Interaction volume radius: 5 \u00c5
Interaction volume height: 10 \u00c5
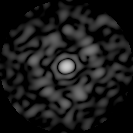
Disorder parameter: 0.8176